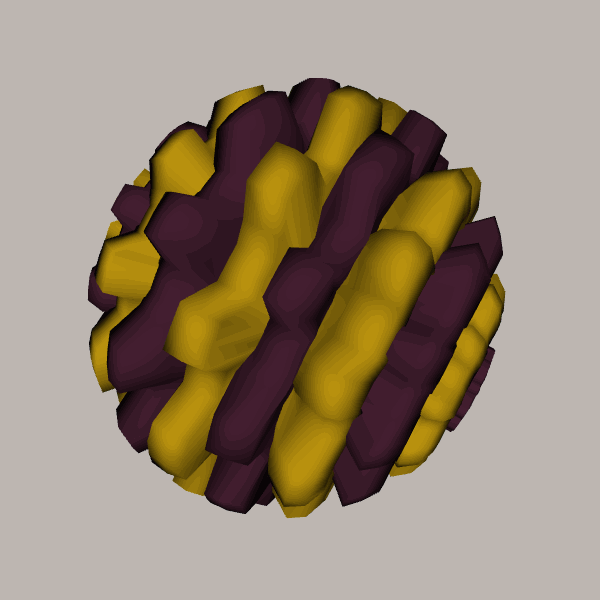
Background: light